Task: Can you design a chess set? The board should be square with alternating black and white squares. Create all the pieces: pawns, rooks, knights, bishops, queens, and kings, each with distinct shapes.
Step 930:
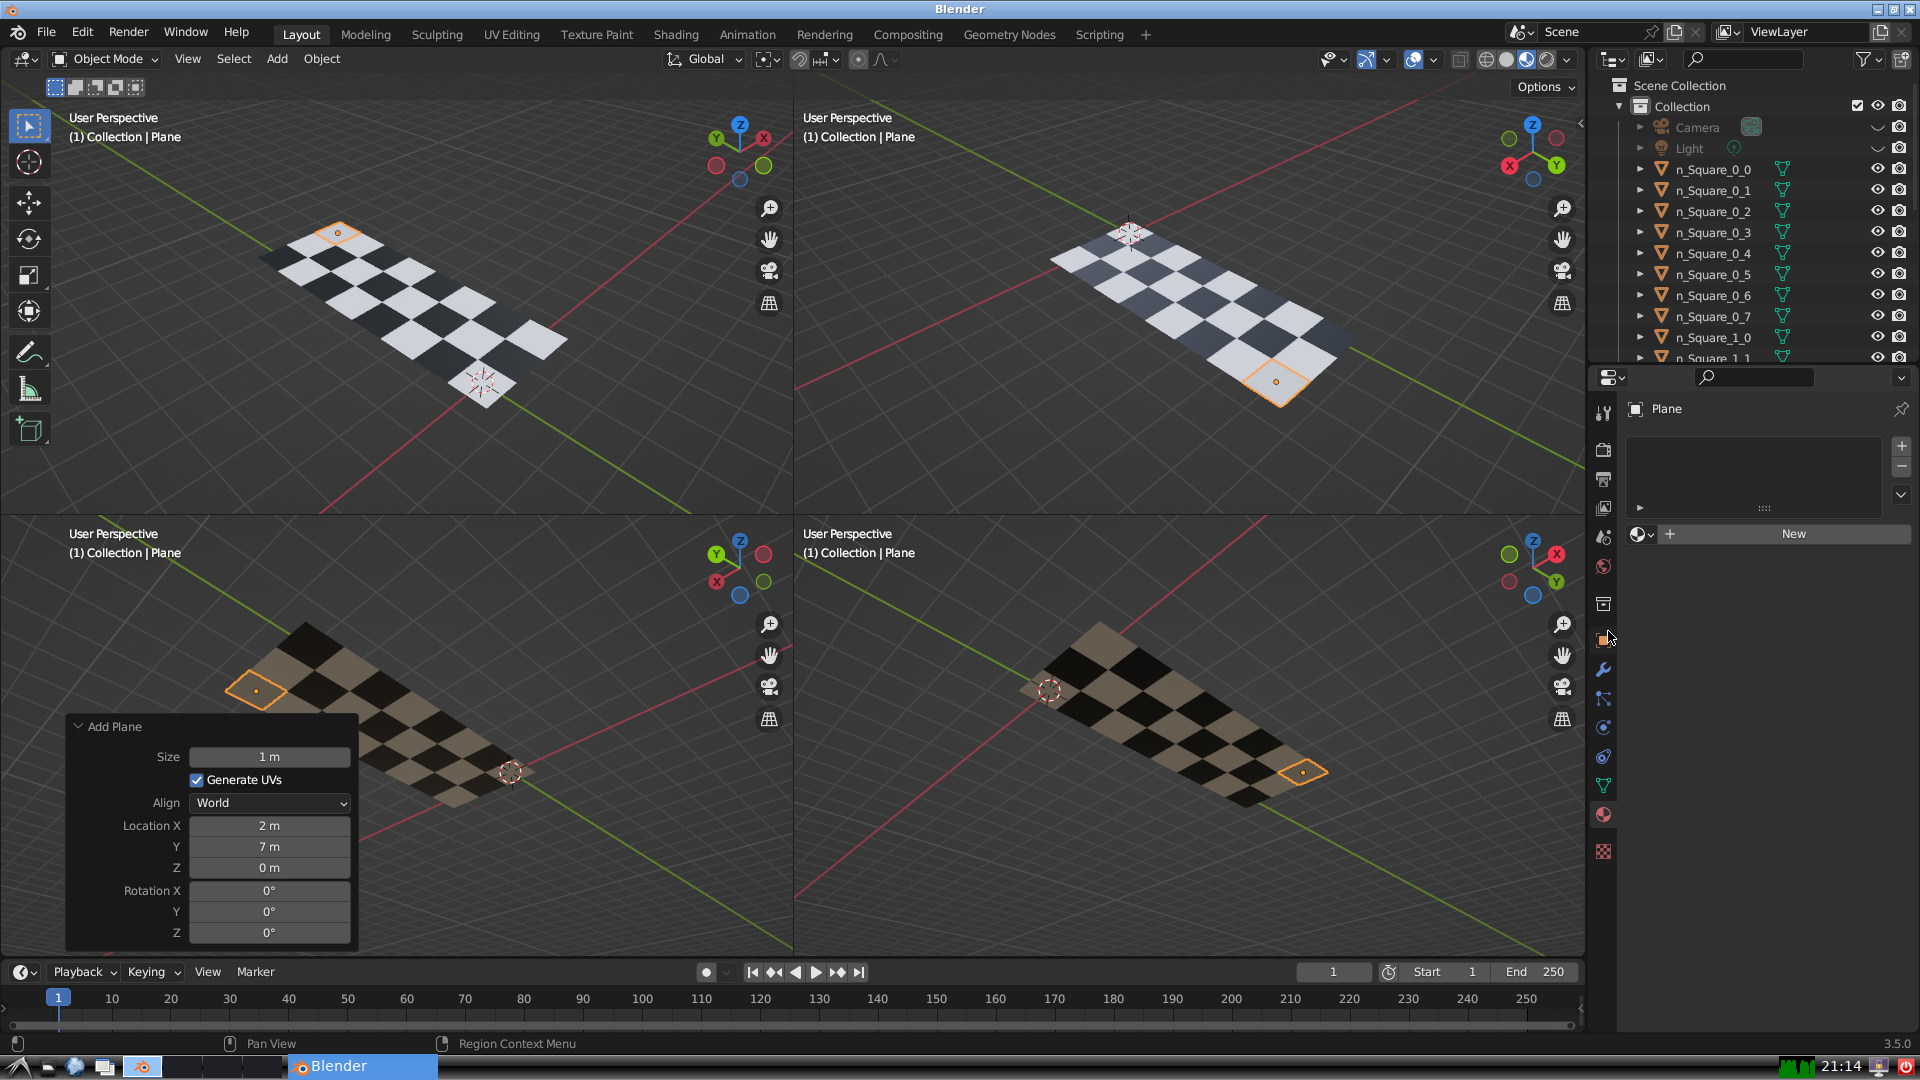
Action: click: no